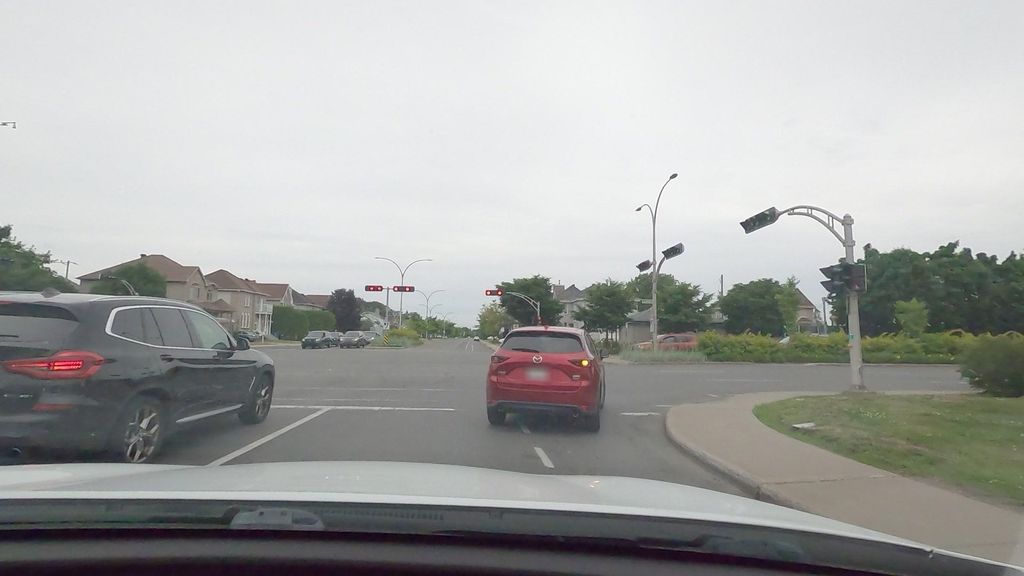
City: montreal